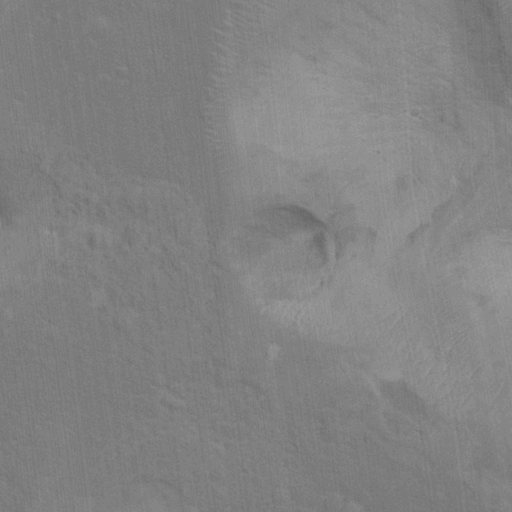
Classes present: Background, Cone